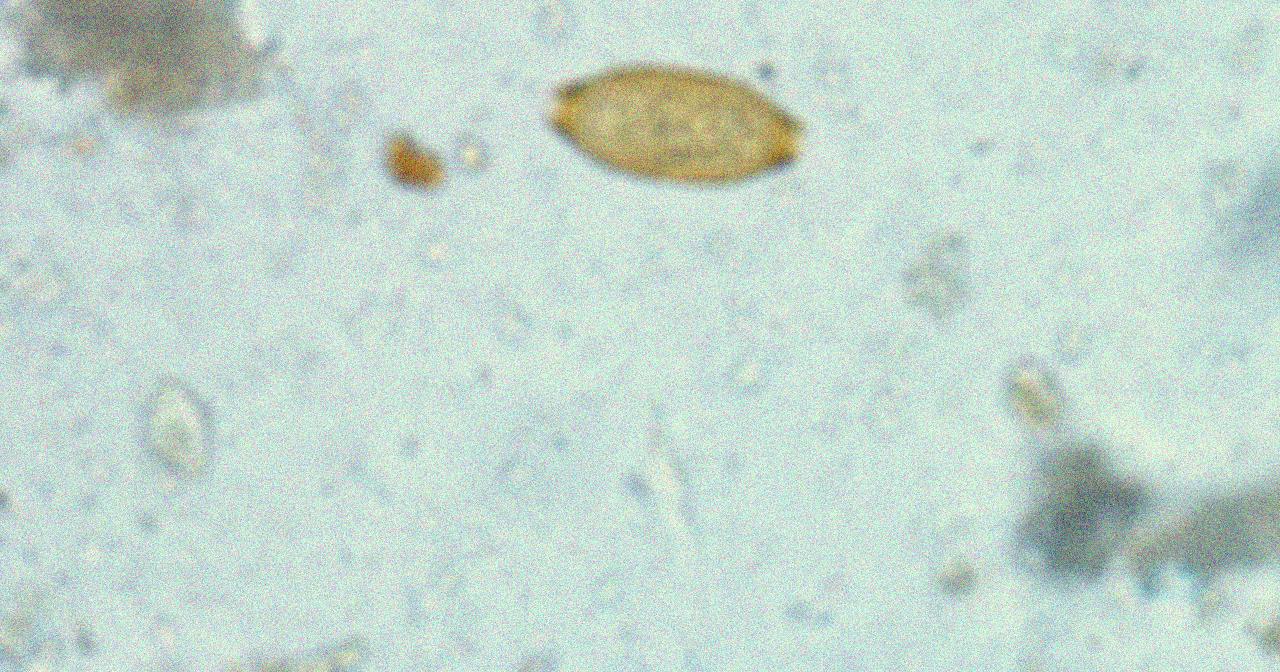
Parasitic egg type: Trichuris trichiura